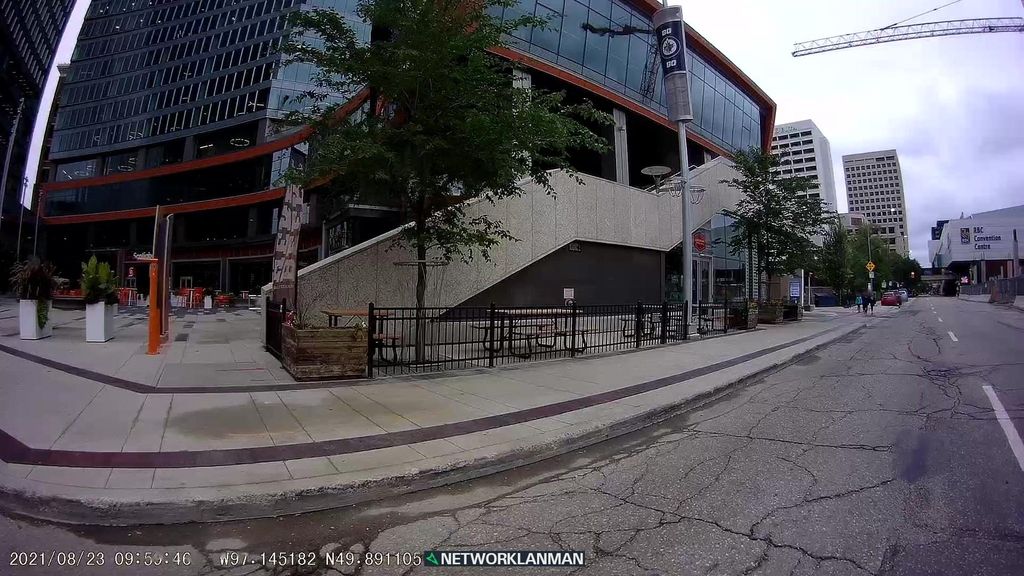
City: winnipeg